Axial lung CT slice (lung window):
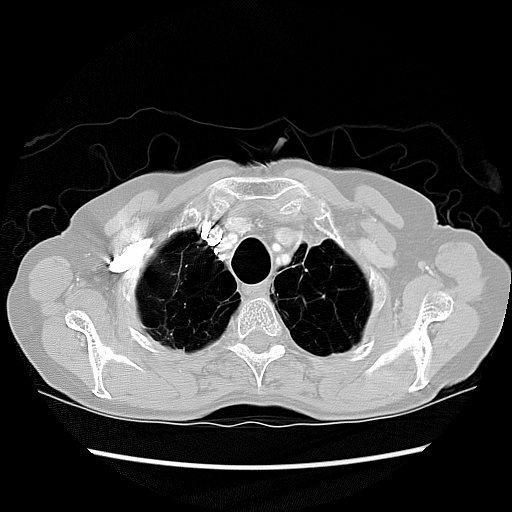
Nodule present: no